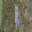
Label: 1